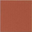
Piece: xx